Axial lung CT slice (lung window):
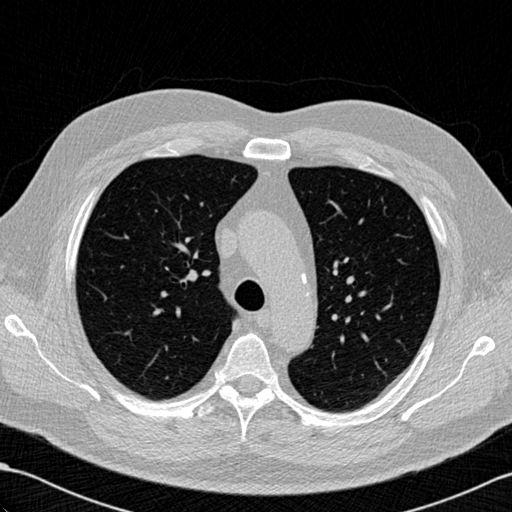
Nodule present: no